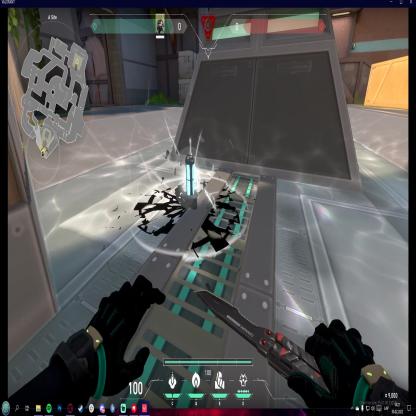
Label: planted spike